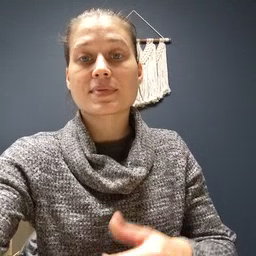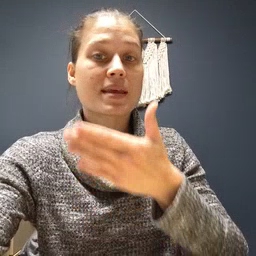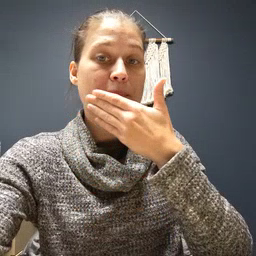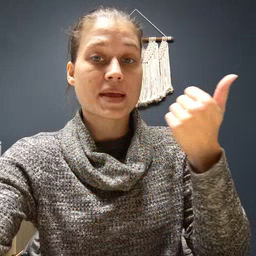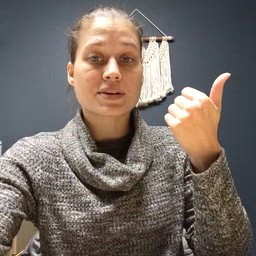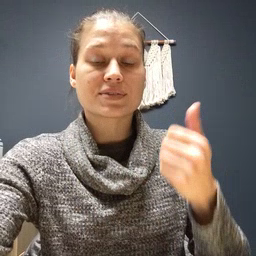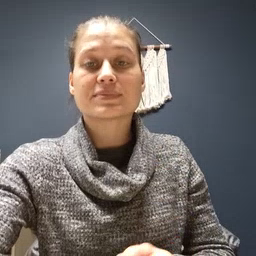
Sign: better